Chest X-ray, PA view. Patient: 55 years old, sex M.
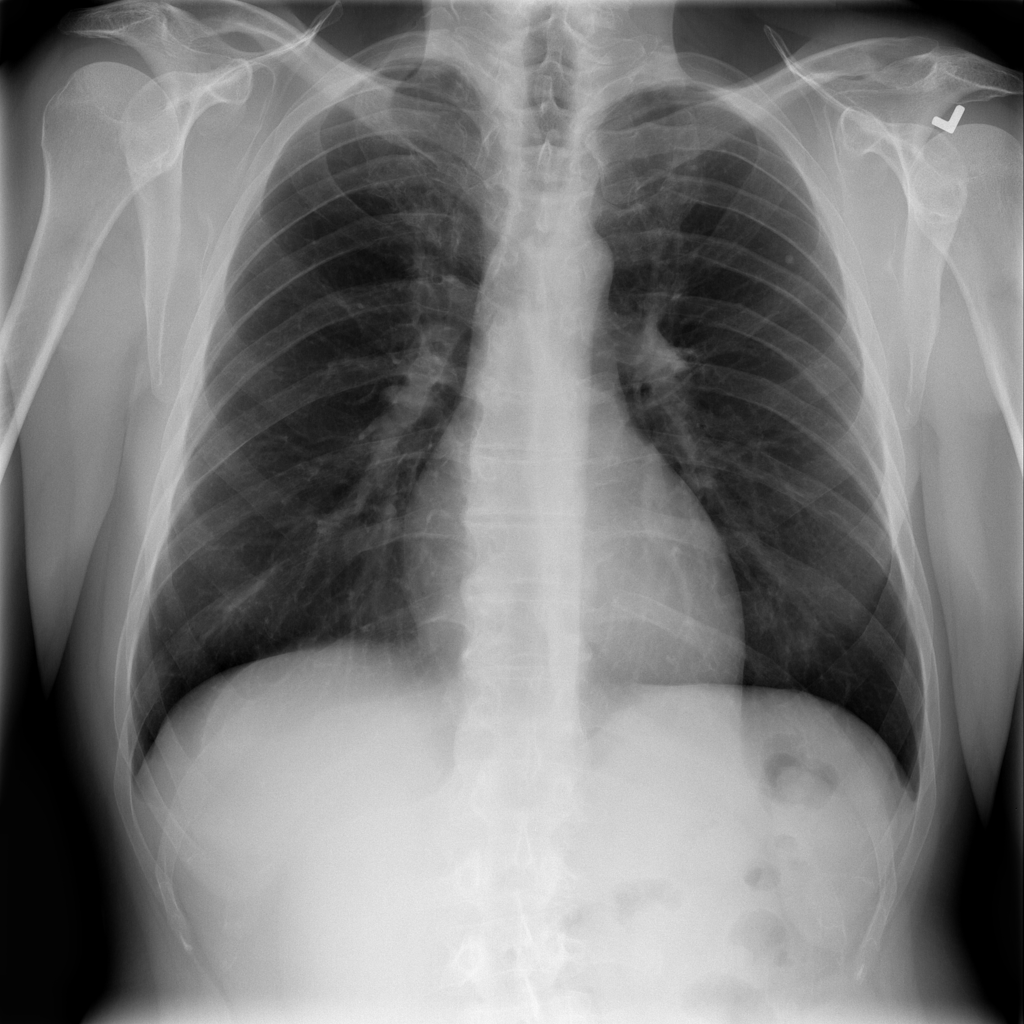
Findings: No Finding